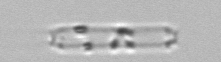
Label: Cerataulina_pelagica